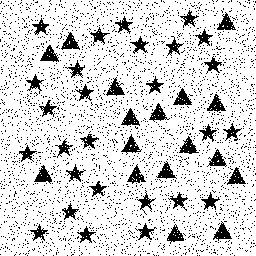
Squares: 0
Triangles: 17
Stars: 27
Total shapes: 44